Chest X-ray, AP view. Patient: 56 years old, sex M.
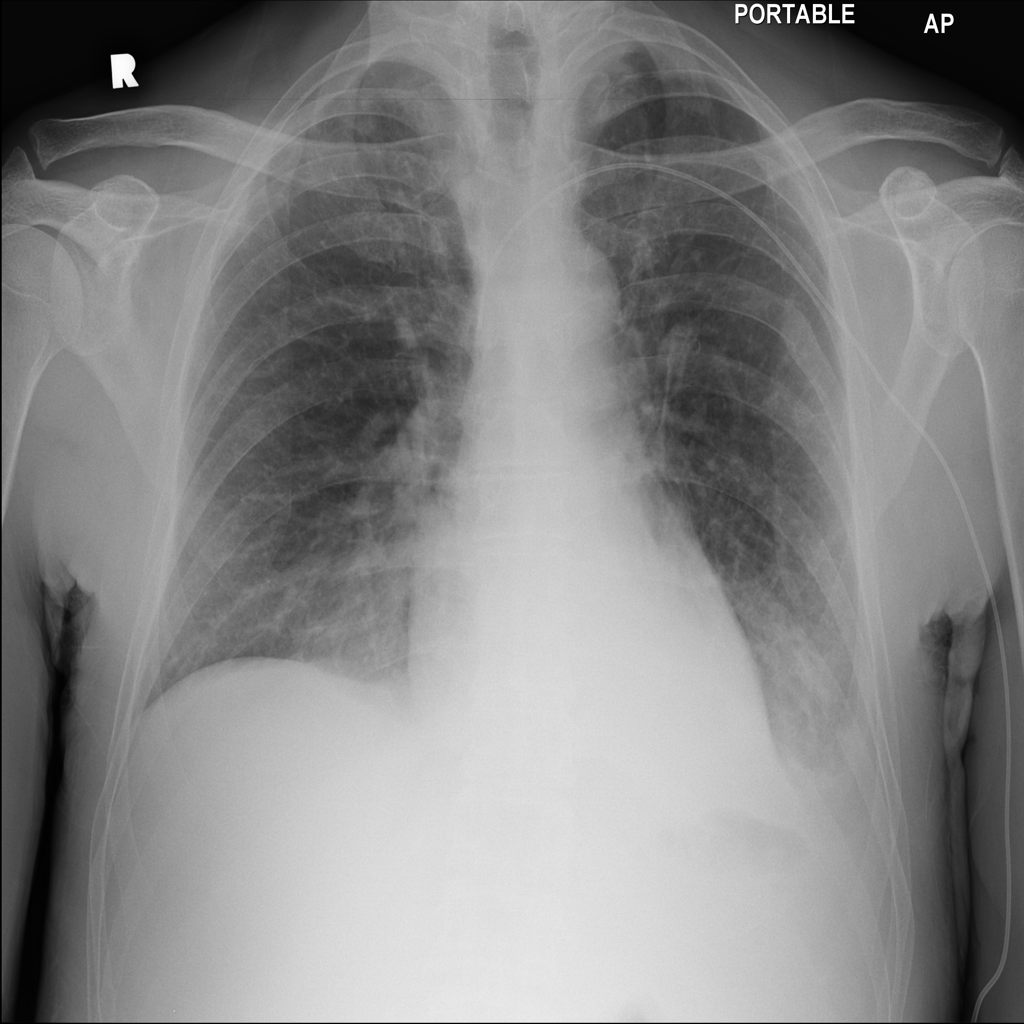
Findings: Consolidation